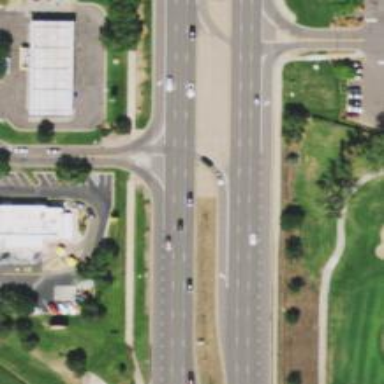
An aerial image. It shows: Asphalt road with primary link designation.